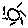
Label: sun